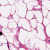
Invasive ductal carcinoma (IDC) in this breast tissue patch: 0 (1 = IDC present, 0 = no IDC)